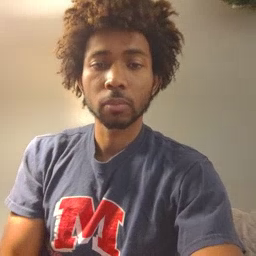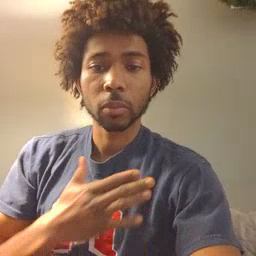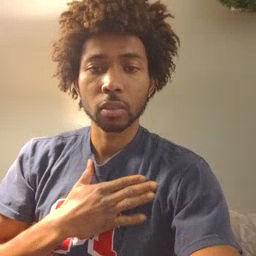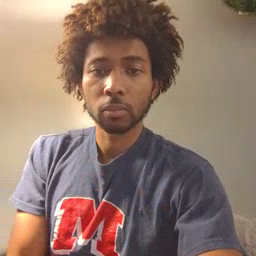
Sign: minemy